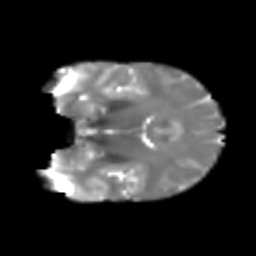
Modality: T2w
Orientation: coronal
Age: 29
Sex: male
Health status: healthy